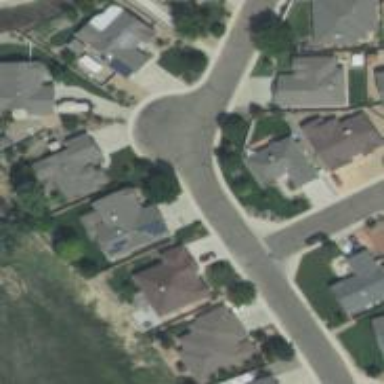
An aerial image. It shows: Residential road with asphalt surface and separate sidewalk.